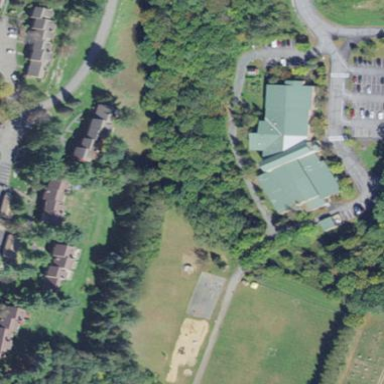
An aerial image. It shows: School.